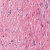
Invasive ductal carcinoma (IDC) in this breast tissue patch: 0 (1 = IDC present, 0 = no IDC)